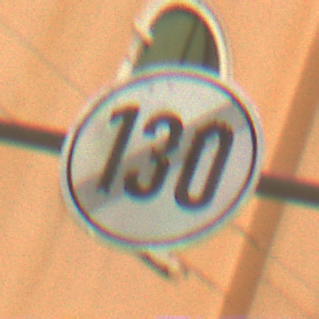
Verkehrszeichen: EndeGeschwindigkeit130
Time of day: MorningAfternoon
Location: Outdoor (Urban)
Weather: Clear
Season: NotSpecified
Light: Natural